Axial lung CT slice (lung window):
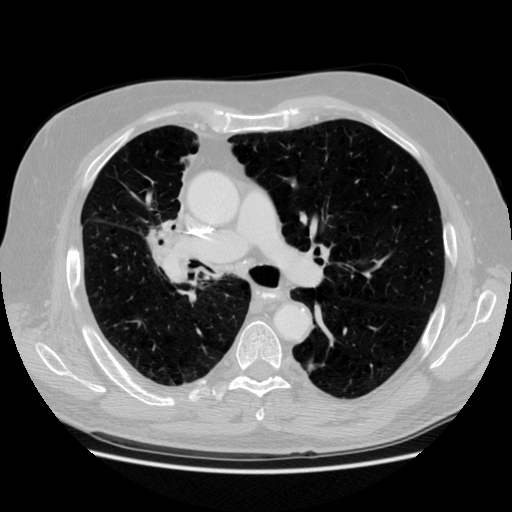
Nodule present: no